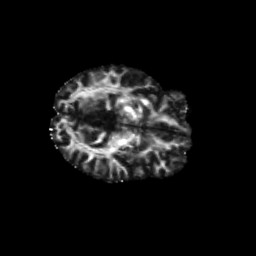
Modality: FA
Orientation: axial
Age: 52
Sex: female
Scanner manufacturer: siemens
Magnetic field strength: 3 T
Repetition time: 8.6 s
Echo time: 0.095 s